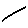
Label: line